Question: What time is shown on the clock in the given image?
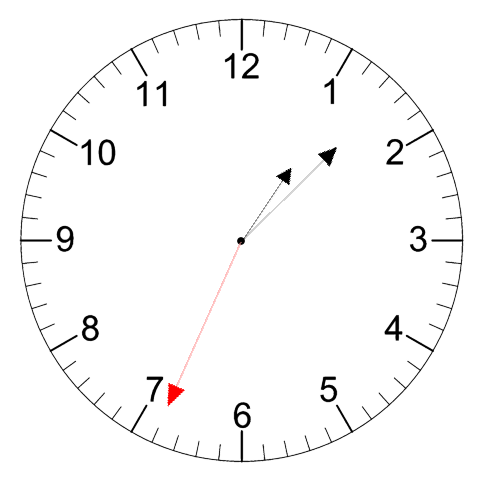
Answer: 01:07:34